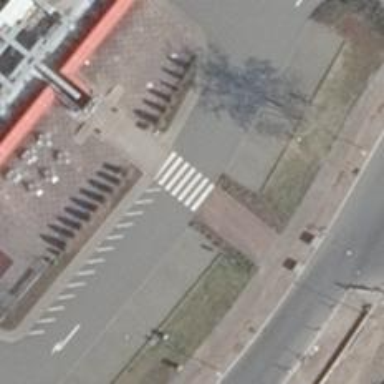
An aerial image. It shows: Zebra crossing on the road.